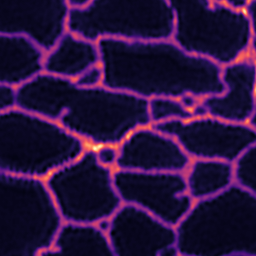
Label: Super-resolution ER image